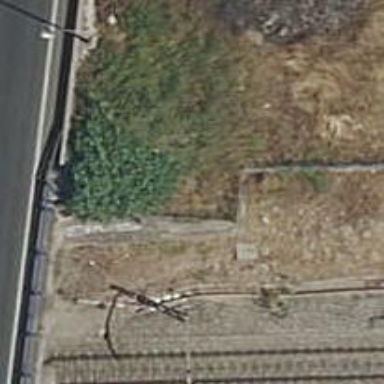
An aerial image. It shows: Wall barrier.